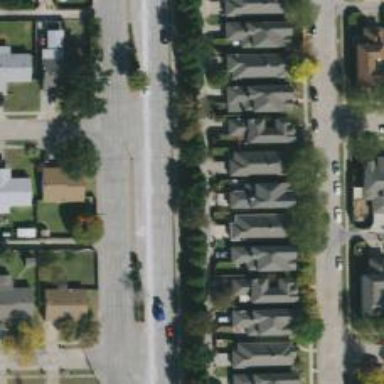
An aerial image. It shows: Secondary road with separate sidewalks.